Question: I know that client-side Javascript cannot write data to the local filesystem, for obvious security reasons.
The only way to save data locally with Javascript seems to be with cookies, 'localStorage', or allow the user to download a file (with a dialog box or to the browser's default Download folder).
But is it possible, 'file:///D:/test/index.html' (and not through internet) to write data ? (without any server language, and even without any server at all: just local browsing of a HTML file)
For example, would it be possible, by clicking on here:
'''
<div contenteditable="true" style="height:200px;">Content editable - edit me and save!</div>
<button>Save</button>
'''
...that such a HTML file (accessed through 'file:///D:/test/index.html') is overwritten with its new content ? (i.e. the HTML file should be updated when is pressed).
---

---
: Is this possible to SAVE a file thanks to Javascript, when the HTML page is accessed
---
: Why this question? I'm doing an in-browser notepad that I can run locally without any server (no Apache, no PHP). I need to be able to save easily without having to deal with Dialog Box "Where do you want to download the file?" and having to always re-browse to the same folder to overwrite the currently-being-edited file. I would like a simple UX like in any notepad program: done, the current file is saved! (example: MS Word doesn't ask to browse where you want to save the file each time you do "Save": , done!)
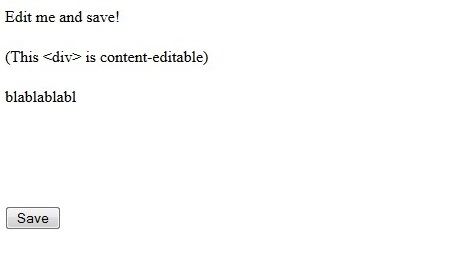
Answer: ## Chromium's File System Access API (introduced in 2019)
There's a relatively new, non-standard <URL>. It looks like it was introduced in 2019/2020 in Chromium/Chrome, and doesn't have support in Firefox or Safari.
When using this API, a locally opened page open/save other local files and use the files' data in the page. It does require initial permission to save, but while the user is on the page, subsequent saves of specific files do so 'silently'. A user can also grant permission to a specific directory, in which subsequent reads and writes to that directory don't require approval. Approval is needed again after the user closes all the tabs to the web page and reopens the page.
You can read more about this newish API at <URL>. It's meant to be used to make more powerful web applications.
A few things to note about it:
- By default, it requires a secure context to run. Running it on https, localhost, or through file:// should work.- You can get a file handle from dragging and dropping a file by using <URL>. Using stored handles to read/write requires user interaction and user approval.
Here are some simple examples. They don't seem to run in a cross-domain iframe, so you probably need to save them as an html file and open them up in Chrome/Chromium.
### Opening and Saving, with Drag and Drop (no external libraries):
'''
<body>
<div><button id="open">Open</button><button id="save">Save</button></div>
<textarea id="editor" rows=10 cols=40></textarea>
<script>
let openButton = document.getElementById('open');
let saveButton = document.getElementById('save');
let editor = document.getElementById('editor');
let fileHandle;
async function openFile() {
try {
[fileHandle] = await window.showOpenFilePicker();
await restoreFromFile(fileHandle);
} catch (e) {
// might be user canceled
}
}
async function restoreFromFile() {
let file = await fileHandle.getFile();
let text = await file.text();
editor.value = text;
}
async function saveFile() {
var saveValue = editor.value;
if (!fileHandle) {
try {
fileHandle = await window.showSaveFilePicker();
} catch (e) {
// might be user canceled
}
}
if (!fileHandle || !await verifyPermissions(fileHandle)) {
return;
}
let writableStream = await fileHandle.createWritable();
await writableStream.write(saveValue);
await writableStream.close();
}
async function verifyPermissions(handle) {
if (await handle.queryPermission({ mode: 'readwrite' }) === 'granted') {
return true;
}
if (await handle.requestPermission({ mode: 'readwrite' }) === 'granted') {
return true;
}
return false;
}
document.body.addEventListener('dragover', function (e) {
e.preventDefault();
});
document.body.addEventListener('drop', async function (e) {
e.preventDefault();
for (const item of e.dataTransfer.items) {
if (item.kind === 'file') {
let entry = await item.getAsFileSystemHandle();
if (entry.kind === 'file') {
fileHandle = entry;
restoreFromFile();
} else if (entry.kind === 'directory') {
// handle directory
}
}
}
});
openButton.addEventListener('click', openFile);
saveButton.addEventListener('click', saveFile);
</script>
</body>
'''
### Storing and Retrieving a File Handle using idb-keyval:
Storing file handles can be tricky, since they can't be unstringified, <URL>.
'''
<body>
<script src="https://unpkg.com/idb-keyval@6.1.0/dist/umd.js"></script>
<div><button id="restore" style="display:none">Restore</button><button id="open">Open</button><button id="save">Save</button></div>
<textarea id="editor" rows=10 cols=40></textarea>
<script>
let restoreButton = document.getElementById('restore');
let openButton = document.getElementById('open');
let saveButton = document.getElementById('save');
let editor = document.getElementById('editor');
let fileHandle;
async function openFile() {
try {
[fileHandle] = await window.showOpenFilePicker();
await restoreFromFile(fileHandle);
} catch (e) {
// might be user canceled
}
}
async function restoreFromFile() {
let file = await fileHandle.getFile();
let text = await file.text();
await idbKeyval.set('file', fileHandle);
editor.value = text;
restoreButton.style.display = 'none';
}
async function saveFile() {
var saveValue = editor.value;
if (!fileHandle) {
try {
fileHandle = await window.showSaveFilePicker();
await idbKeyval.set('file', fileHandle);
} catch (e) {
// might be user canceled
}
}
if (!fileHandle || !await verifyPermissions(fileHandle)) {
return;
}
let writableStream = await fileHandle.createWritable();
await writableStream.write(saveValue);
await writableStream.close();
restoreButton.style.display = 'none';
}
async function verifyPermissions(handle) {
if (await handle.queryPermission({ mode: 'readwrite' }) === 'granted') {
return true;
}
if (await handle.requestPermission({ mode: 'readwrite' }) === 'granted') {
return true;
}
return false;
}
async function init() {
var previousFileHandle = await idbKeyval.get('file');
if (previousFileHandle) {
restoreButton.style.display = 'inline-block';
restoreButton.addEventListener('click', async function (e) {
if (await verifyPermissions(previousFileHandle)) {
fileHandle = previousFileHandle;
await restoreFromFile();
}
});
}
document.body.addEventListener('dragover', function (e) {
e.preventDefault();
});
document.body.addEventListener('drop', async function (e) {
e.preventDefault();
for (const item of e.dataTransfer.items) {
console.log(item);
if (item.kind === 'file') {
let entry = await item.getAsFileSystemHandle();
if (entry.kind === 'file') {
fileHandle = entry;
restoreFromFile();
} else if (entry.kind === 'directory') {
// handle directory
}
}
}
});
openButton.addEventListener('click', openFile);
saveButton.addEventListener('click', saveFile);
}
init();
</script>
</body>
'''
## Additional Notes
Firefox and Safari support seems to be unlikely, at least in the near term. See <URL>